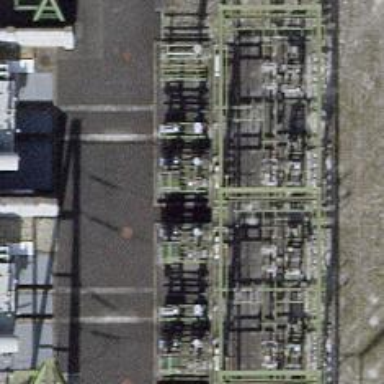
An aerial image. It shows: Insulator used in power systems.